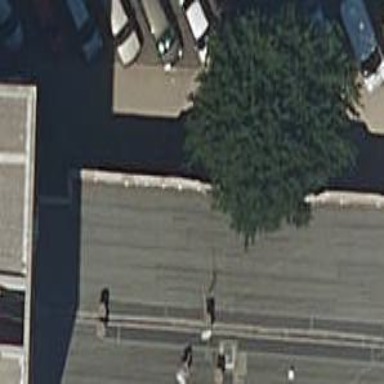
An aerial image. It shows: Car shop.